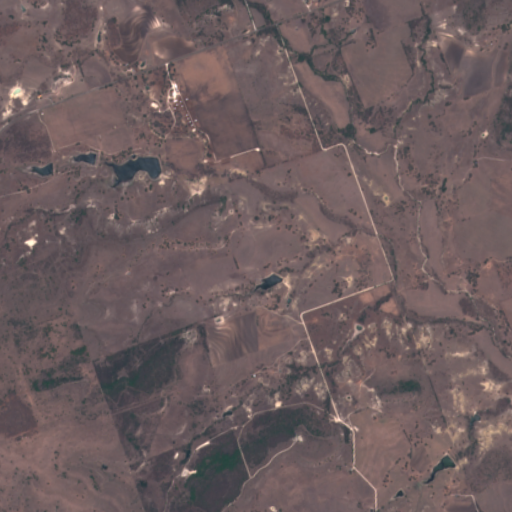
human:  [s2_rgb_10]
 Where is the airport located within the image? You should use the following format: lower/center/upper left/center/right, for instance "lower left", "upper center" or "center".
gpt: There is no airport in the image.